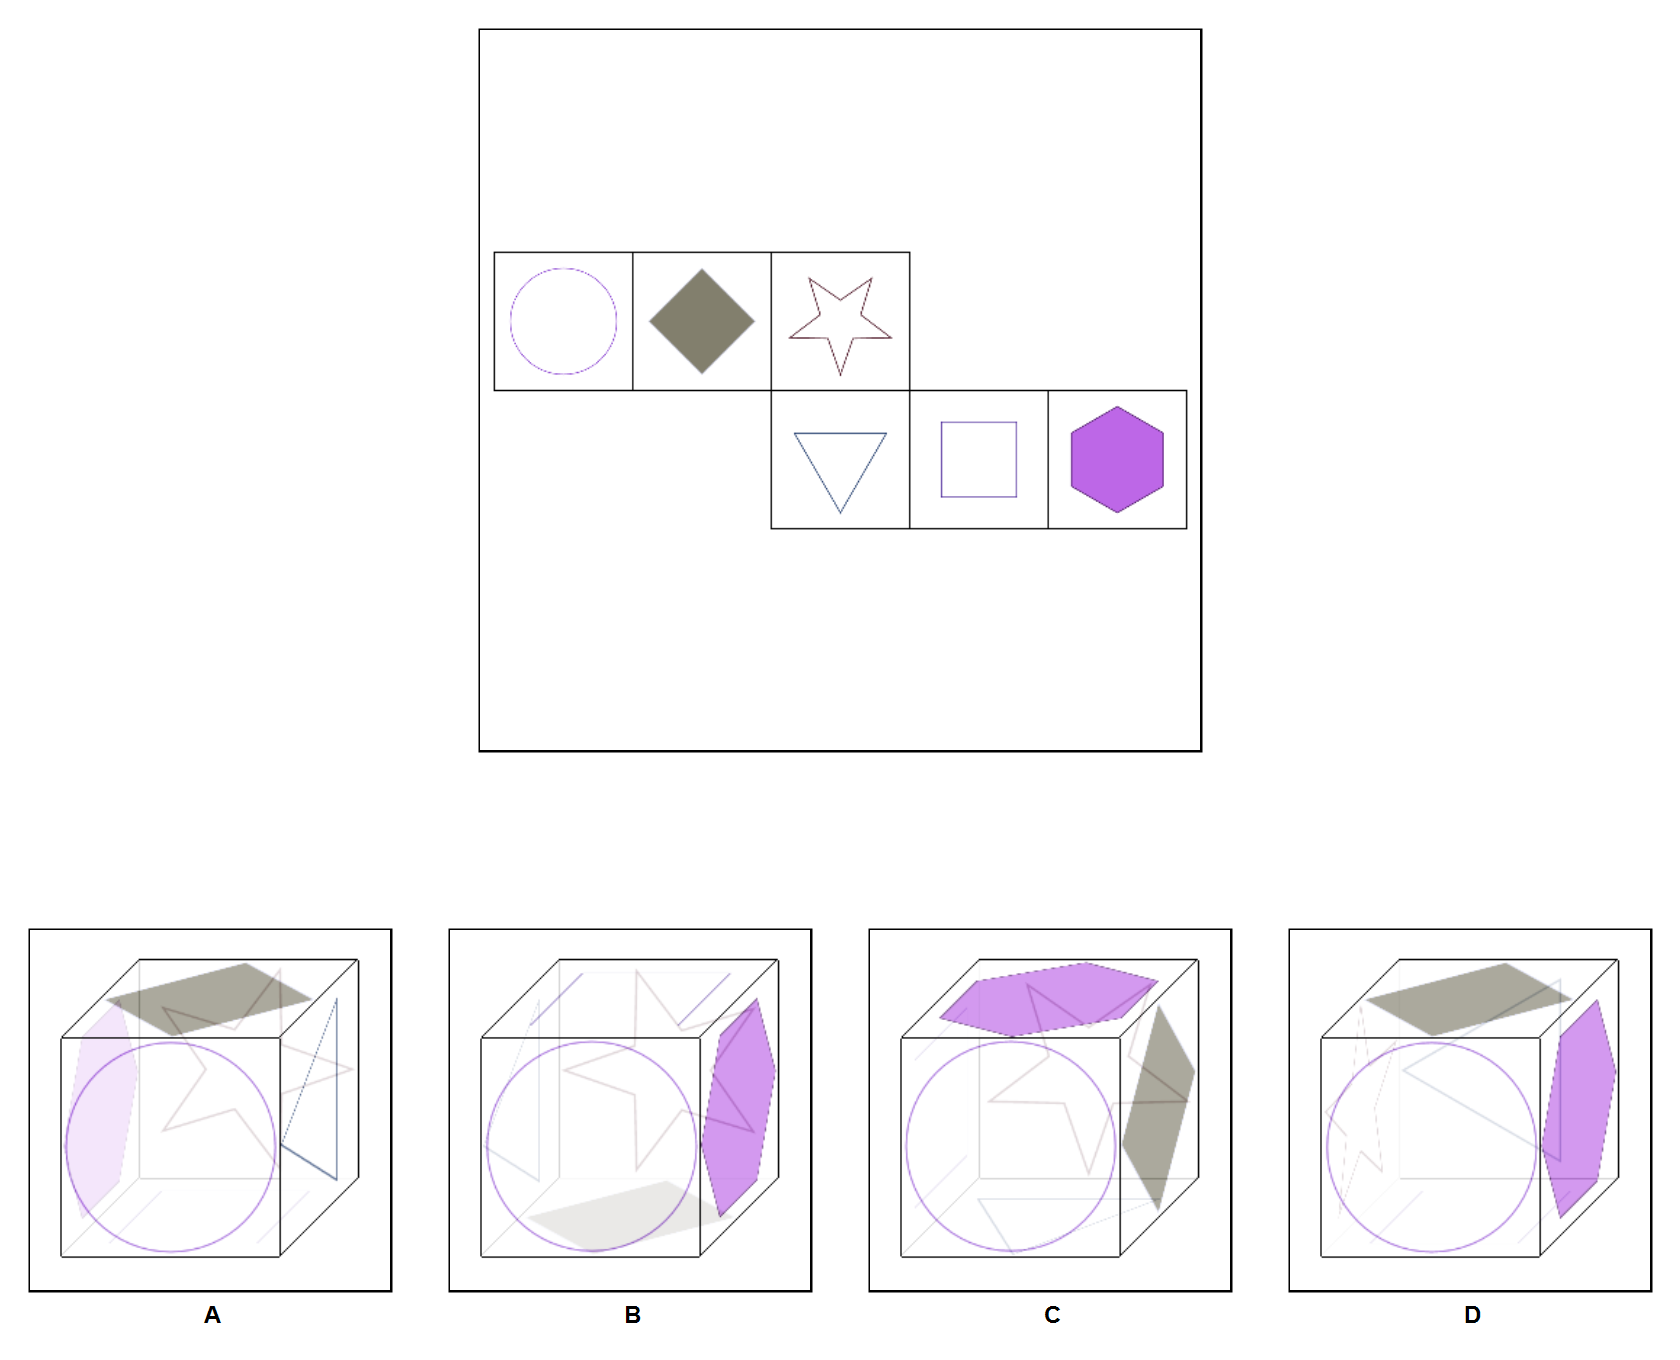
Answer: D